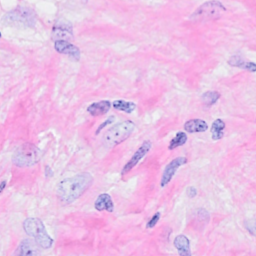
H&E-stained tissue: Breast